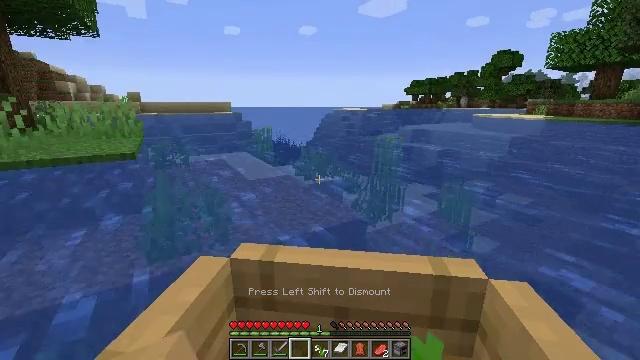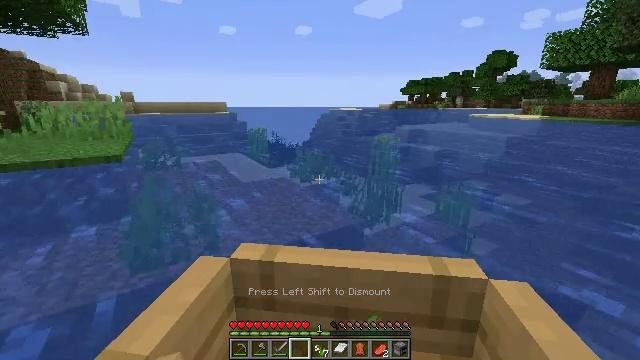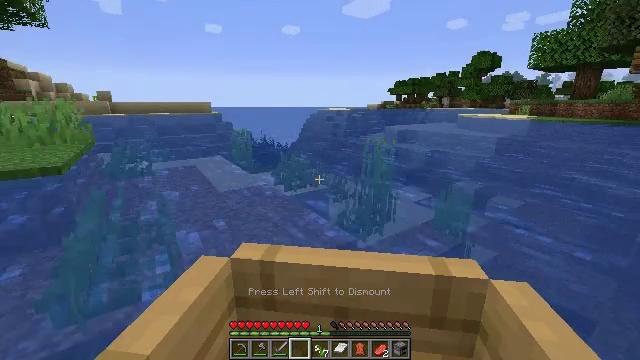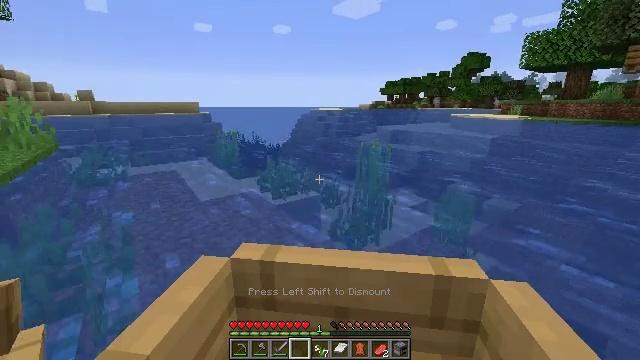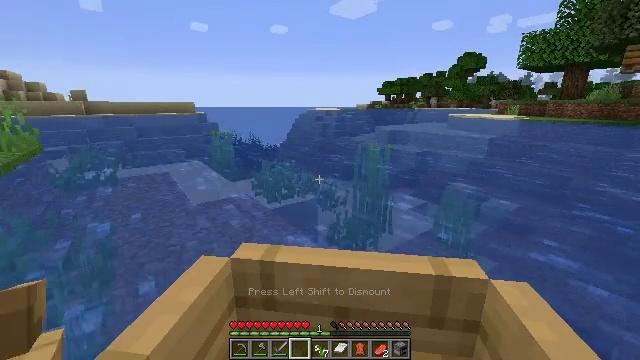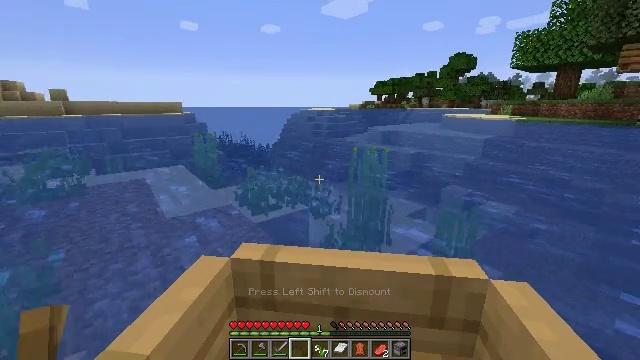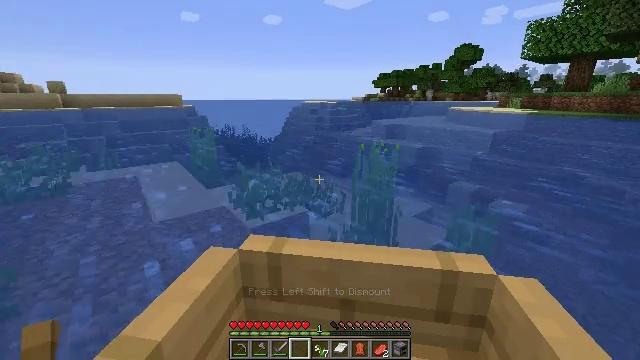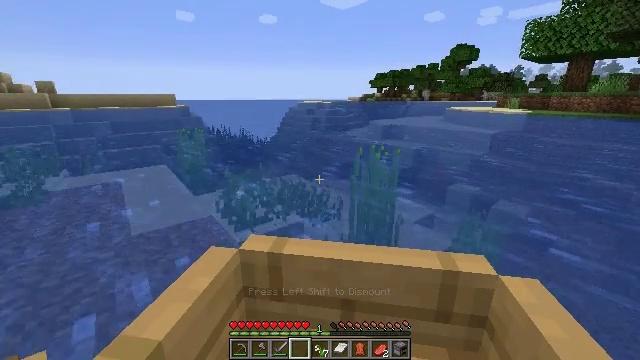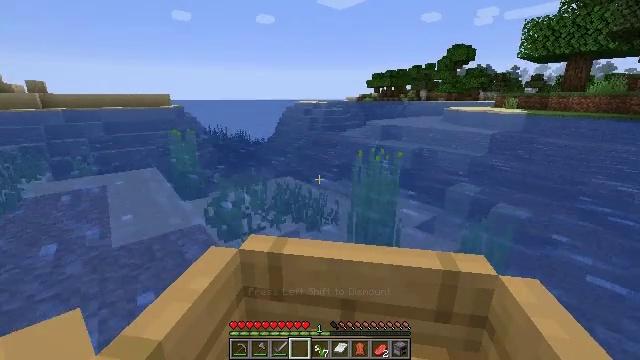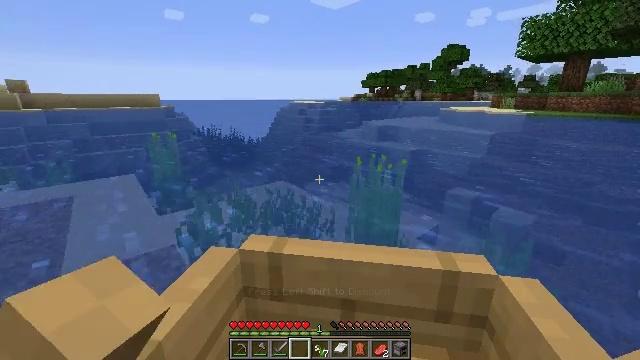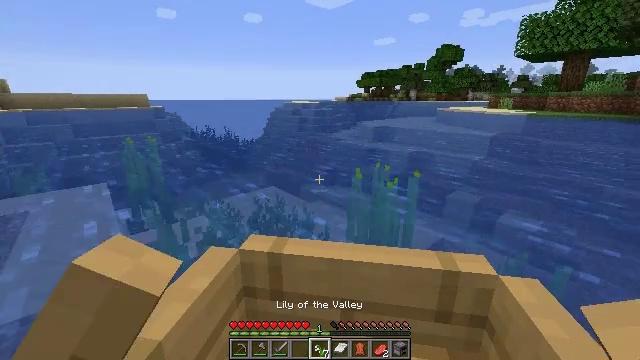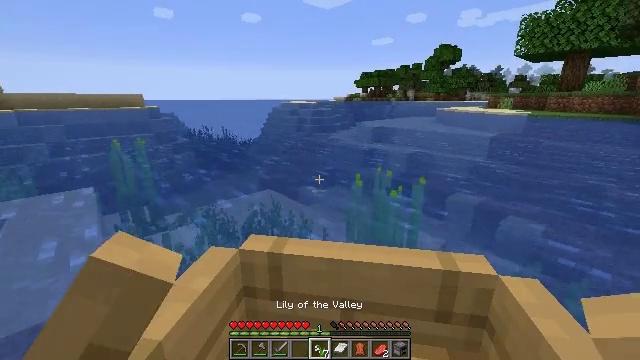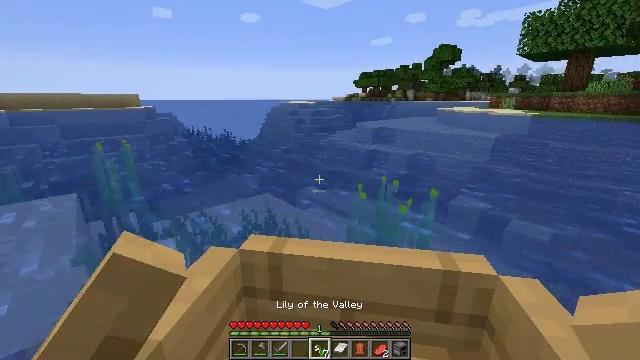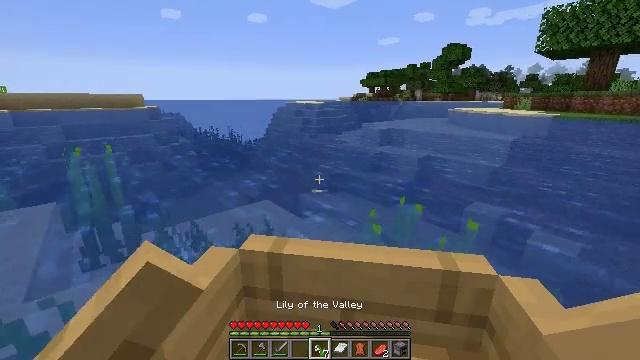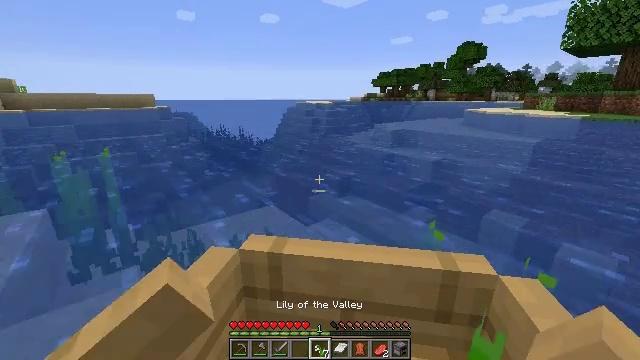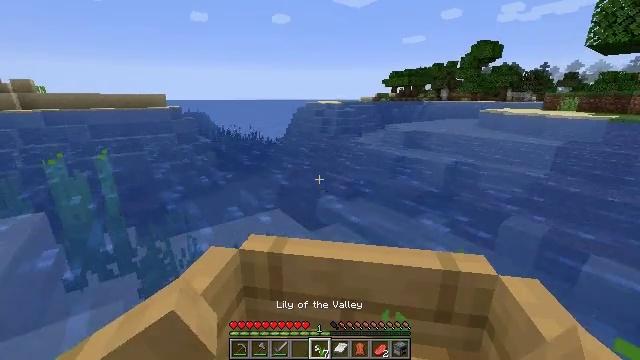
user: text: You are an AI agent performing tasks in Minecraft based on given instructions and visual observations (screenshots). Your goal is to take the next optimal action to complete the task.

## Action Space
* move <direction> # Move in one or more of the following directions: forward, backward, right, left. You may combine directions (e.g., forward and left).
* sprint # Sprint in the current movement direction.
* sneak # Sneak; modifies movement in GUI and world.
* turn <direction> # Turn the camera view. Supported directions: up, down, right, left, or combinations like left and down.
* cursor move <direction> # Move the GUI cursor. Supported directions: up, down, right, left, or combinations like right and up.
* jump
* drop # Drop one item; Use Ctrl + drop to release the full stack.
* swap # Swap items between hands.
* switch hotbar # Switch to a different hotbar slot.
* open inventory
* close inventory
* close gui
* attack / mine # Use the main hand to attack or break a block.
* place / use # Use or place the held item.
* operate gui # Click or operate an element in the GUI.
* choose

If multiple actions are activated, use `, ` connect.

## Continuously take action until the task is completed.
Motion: motion action
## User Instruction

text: Create white dye with crafting materials.
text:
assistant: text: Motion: move forward
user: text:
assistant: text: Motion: move forward
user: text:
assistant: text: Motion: move forward
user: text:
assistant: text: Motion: move forward
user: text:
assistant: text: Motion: move forward
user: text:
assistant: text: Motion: move forward, turn left and down
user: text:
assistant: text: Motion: move forward
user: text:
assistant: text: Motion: move forward
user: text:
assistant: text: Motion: move forward
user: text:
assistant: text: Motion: move forward
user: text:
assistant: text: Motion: move forward and move left
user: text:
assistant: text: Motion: move forward and move left
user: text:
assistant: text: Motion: move forward and move left
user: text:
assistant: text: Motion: move forward and move left
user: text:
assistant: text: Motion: move forward
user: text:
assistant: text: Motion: move forward
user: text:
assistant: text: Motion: move forward
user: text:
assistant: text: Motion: move forward
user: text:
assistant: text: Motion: move forward and move left
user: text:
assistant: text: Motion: move forward and move left
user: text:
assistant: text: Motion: move forward and move left
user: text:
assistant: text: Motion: move forward and move left
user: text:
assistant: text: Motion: move forward
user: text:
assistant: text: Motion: move forward
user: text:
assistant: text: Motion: move forward
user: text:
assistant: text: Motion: move forward
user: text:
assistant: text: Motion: move forward
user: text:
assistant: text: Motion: move forward
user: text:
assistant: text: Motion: move forward
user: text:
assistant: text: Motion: move forward